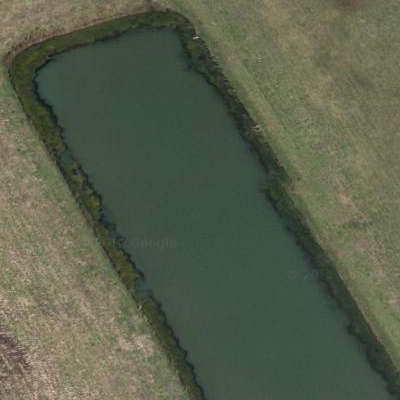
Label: dRiverLake